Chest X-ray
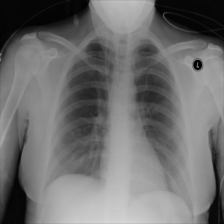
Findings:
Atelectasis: negative
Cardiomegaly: negative
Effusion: negative
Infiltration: negative
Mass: negative
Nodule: negative
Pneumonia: negative
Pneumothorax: negative
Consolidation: negative
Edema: negative
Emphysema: negative
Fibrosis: negative
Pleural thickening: negative
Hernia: negative